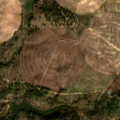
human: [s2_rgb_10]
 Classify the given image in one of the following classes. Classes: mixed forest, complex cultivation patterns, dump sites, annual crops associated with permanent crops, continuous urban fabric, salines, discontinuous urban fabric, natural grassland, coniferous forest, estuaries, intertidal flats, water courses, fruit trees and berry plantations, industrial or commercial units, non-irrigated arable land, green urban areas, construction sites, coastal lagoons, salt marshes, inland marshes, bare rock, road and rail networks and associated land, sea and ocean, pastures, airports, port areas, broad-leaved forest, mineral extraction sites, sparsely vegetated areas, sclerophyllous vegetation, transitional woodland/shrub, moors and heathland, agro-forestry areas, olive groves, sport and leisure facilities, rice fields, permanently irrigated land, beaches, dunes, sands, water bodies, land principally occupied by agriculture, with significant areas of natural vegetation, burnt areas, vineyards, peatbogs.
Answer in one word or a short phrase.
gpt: non-irrigated arable land, permanently irrigated land, broad-leaved forest, transitional woodland/shrub